Field crop: maize
Growth stage: 2
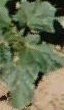
Species: datura